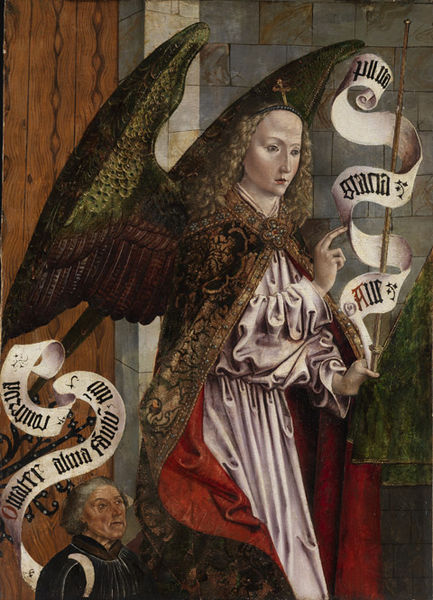
Titel: Engel der Verkündigung
Künstler: Meister der Benda-Madonna
Standort: Karlsruhe
Institution: Staatliche Kunsthalle Karlsruhe
Schlagwörter: flügel, gemälde, hand, mann, umhang, weiß, grün, ausschnitt, braun, finger, frau, geste, holz, kleid, nase, schwarz, stirn, tür, zeichnung, gebäude, rose, rot, blond, wand, augen, band, bibel, diener, falten, federn, gesicht, halten, stein, steine, bild, hals, vorhang, kirche, bestickt, geistlicher, gewand, gold, haare, mantel, reich, brosche, diadem, gotik, haarreif, locken, renaissance, rosa, scheitel, seide, schuppen, engel, schrift, stab, mauer, klein, bischof, papst, tafel, falte, verzierung, bretter, faltenwurf, edel, kreuz, mauerwerk, groß, fliesen, text, strafe, pracht, brokat, altar, gotisch, mittelalter, priester, segen, segnen, mönch, luther, alle, maßerung, schriftrolle, bedeutungsperspektive, heilige, holzwand, golden, heilig, tpr, anbetung, erzengel, spruch, tafelbild, verkündigung, banderole, heiligenbild, proportionen, latein, spruchband, stifter, prächtig, schriftband, christ, geischt, umhng, menshc, gabriel, fibel, van eyck, altarflügel, segnend, redegestus, mesnchen, wicht, umang, braaun, alma, #finger, halleluja, krone mit kreuz, dem engel zu füßen, bstickt, frau haare, amla, diade